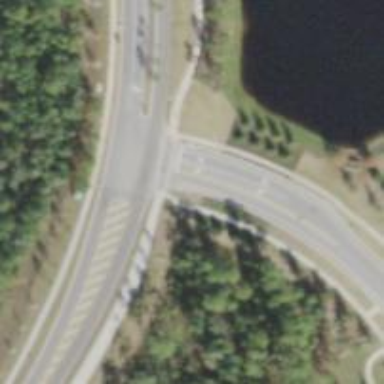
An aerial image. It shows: Uncontrolled road crossing.